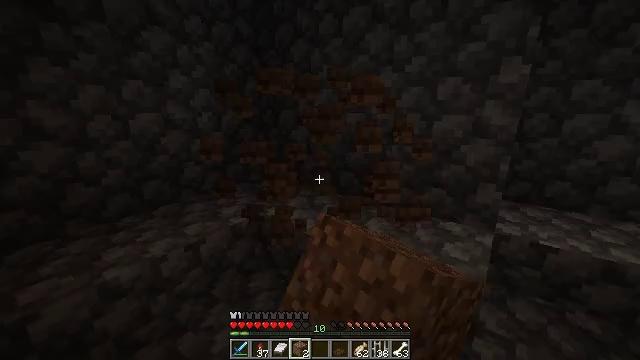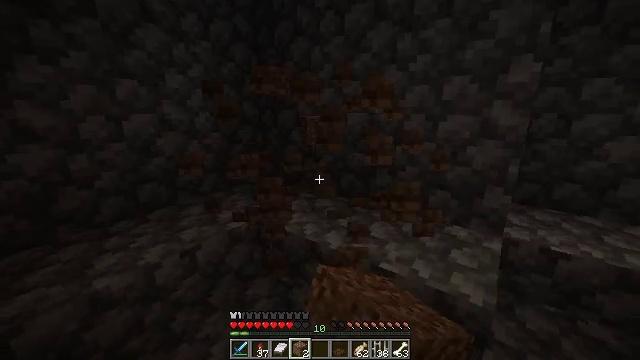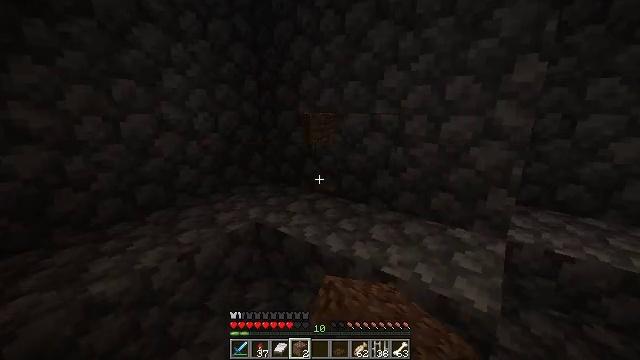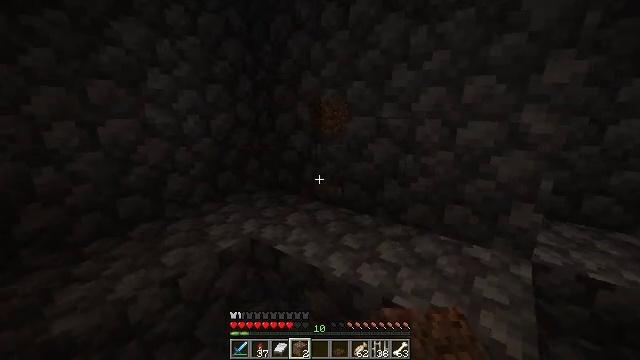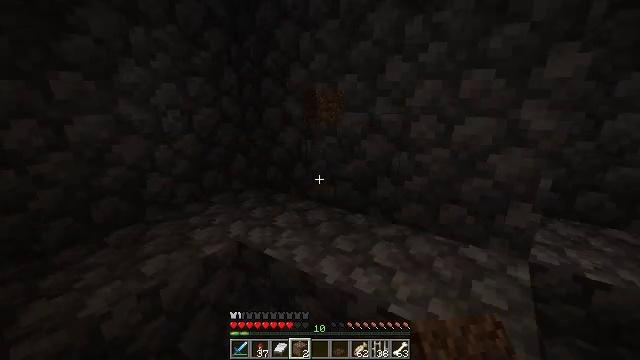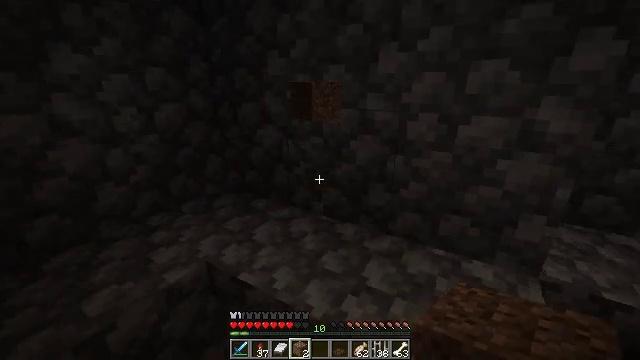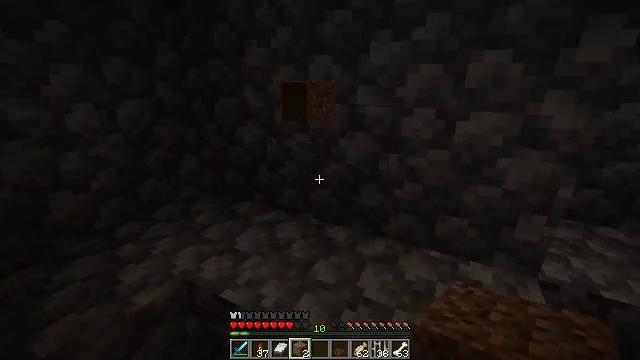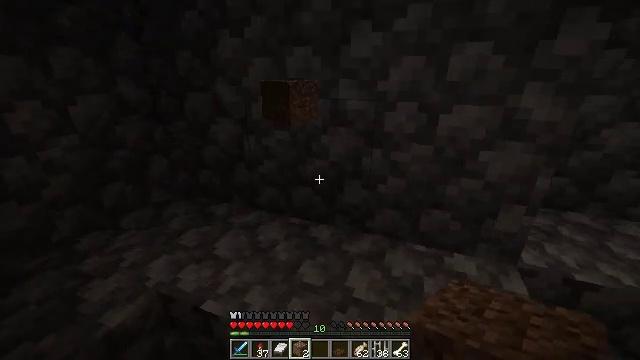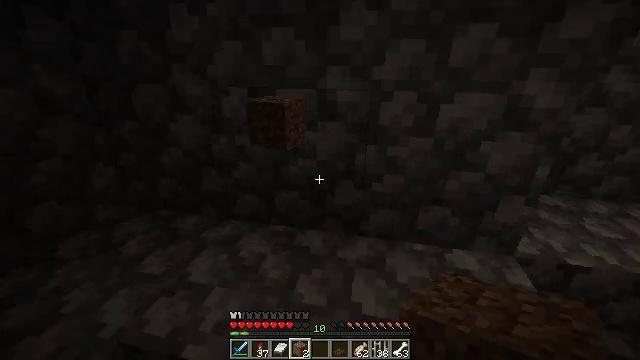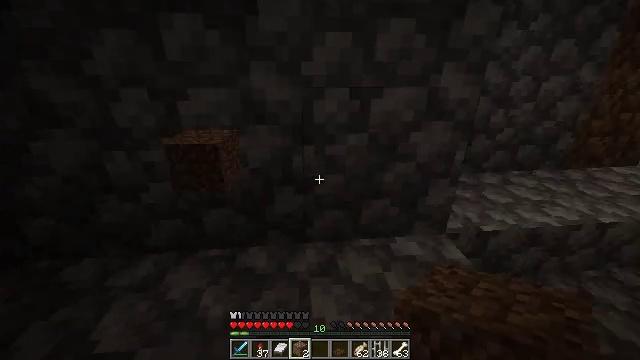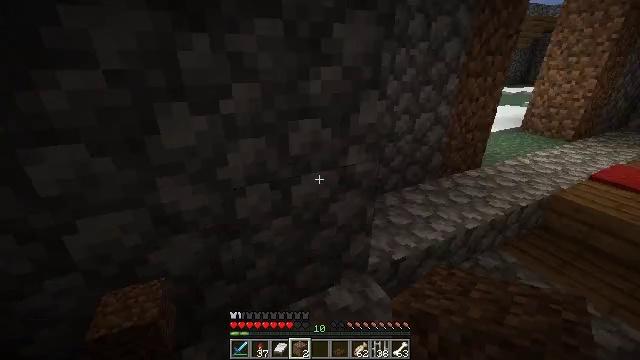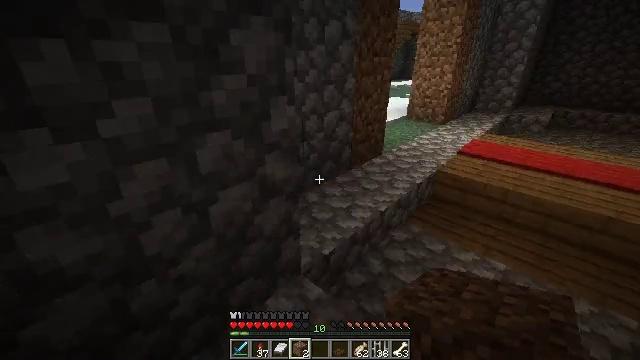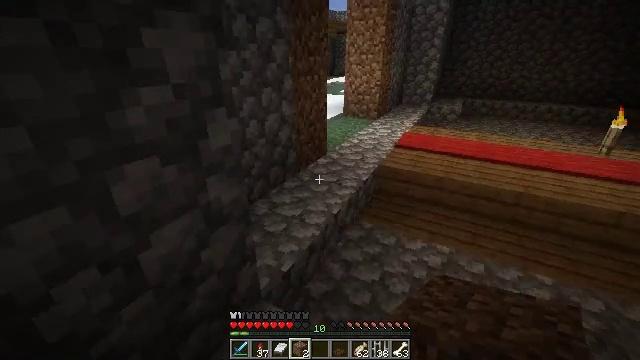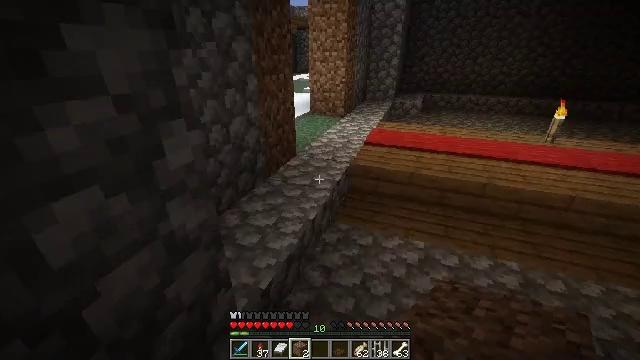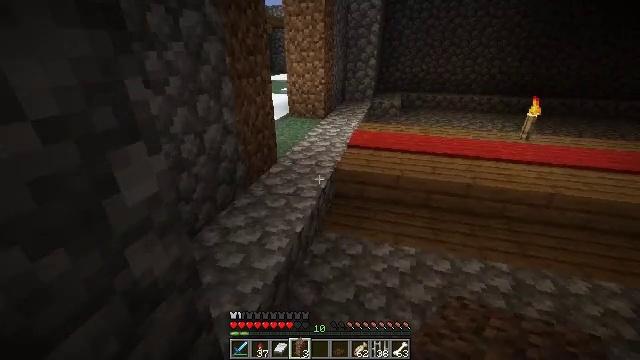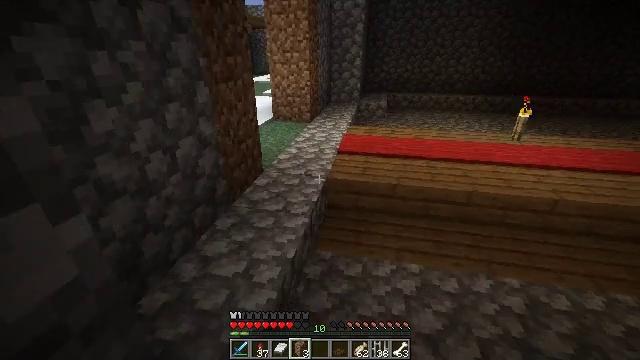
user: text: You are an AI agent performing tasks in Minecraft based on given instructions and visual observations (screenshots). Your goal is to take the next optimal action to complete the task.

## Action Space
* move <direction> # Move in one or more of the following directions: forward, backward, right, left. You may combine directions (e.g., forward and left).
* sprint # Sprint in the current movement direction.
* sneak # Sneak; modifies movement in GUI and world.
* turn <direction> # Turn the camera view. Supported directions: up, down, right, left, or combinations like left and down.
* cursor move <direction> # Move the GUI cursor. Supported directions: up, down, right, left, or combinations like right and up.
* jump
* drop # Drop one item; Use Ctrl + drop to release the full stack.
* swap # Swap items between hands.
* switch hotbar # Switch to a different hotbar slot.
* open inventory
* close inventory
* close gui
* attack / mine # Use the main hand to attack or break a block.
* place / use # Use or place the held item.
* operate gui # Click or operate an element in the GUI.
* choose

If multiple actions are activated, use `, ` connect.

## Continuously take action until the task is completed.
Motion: motion action
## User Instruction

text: Remove kelp and place it on the ground.
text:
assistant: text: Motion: move forward, attack / mine
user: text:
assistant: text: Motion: move forward
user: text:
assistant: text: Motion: move forward
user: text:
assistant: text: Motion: move forward, turn right and down
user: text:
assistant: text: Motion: move forward, turn right and down
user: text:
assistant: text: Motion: move forward and move left, turn right and down
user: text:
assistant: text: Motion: move forward and move left, turn right and down
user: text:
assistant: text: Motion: move forward and move left, turn right and down
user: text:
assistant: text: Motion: move forward, turn right
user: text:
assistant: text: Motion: move forward, turn right
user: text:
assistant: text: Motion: move forward, turn right
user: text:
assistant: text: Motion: move forward, turn right
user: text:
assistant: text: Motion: move forward, turn right
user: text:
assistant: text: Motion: move forward, turn right
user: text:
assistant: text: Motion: move forward, turn right
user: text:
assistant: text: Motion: move forward and move right, turn right and up
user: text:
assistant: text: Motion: move forward and move right, turn right and up
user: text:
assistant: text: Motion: move forward and move right, turn right and up
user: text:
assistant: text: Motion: move forward and move right, turn right
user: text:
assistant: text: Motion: move forward and move right, turn right and up
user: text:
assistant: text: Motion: move forward and move right, turn right and up
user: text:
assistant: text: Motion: move forward and move right, turn right and up
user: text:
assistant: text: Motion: move forward and move right, turn left and up
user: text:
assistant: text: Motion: move forward, turn left and up
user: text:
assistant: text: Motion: move forward, turn left
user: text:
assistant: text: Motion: move forward
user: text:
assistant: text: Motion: move forward
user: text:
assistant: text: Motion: move forward, turn right and down
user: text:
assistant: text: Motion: move forward and move left, turn right
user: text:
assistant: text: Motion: move forward and move left, turn right